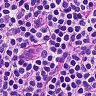
Metastatic tissue present: no